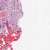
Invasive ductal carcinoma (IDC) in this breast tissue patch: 1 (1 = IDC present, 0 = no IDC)